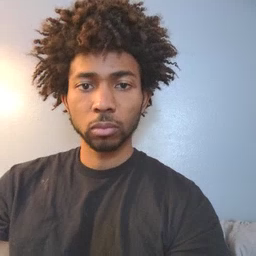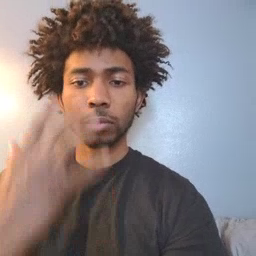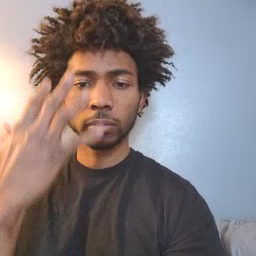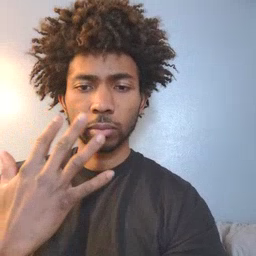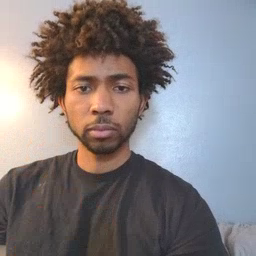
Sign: sad